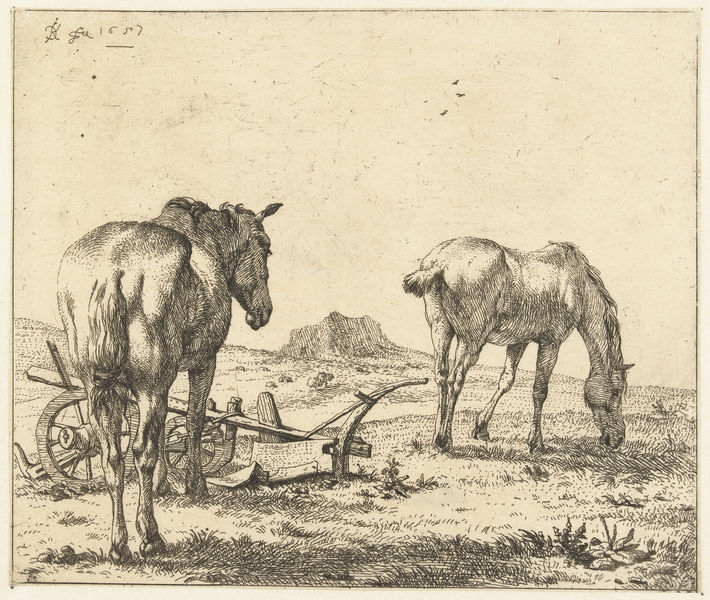
Titel: Twee paarden en een ploeg
Künstler: Karel Dujardin
Standort: Amsterdam
Institution: Rijksmuseum
Schlagwörter: bouche, gravure, cheval, chevaux, ferme, champ, dessin, estampe, champs, roue, pré, charrue, roues, image, agriculture, préparatoire, charue, labourage, pière, champe